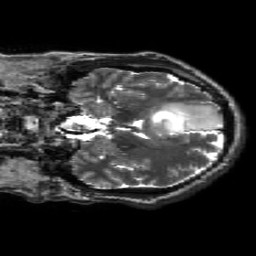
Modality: T2w
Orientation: coronal
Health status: ill
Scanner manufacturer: siemens
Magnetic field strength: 3 T
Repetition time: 7.98 s
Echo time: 0.095 s